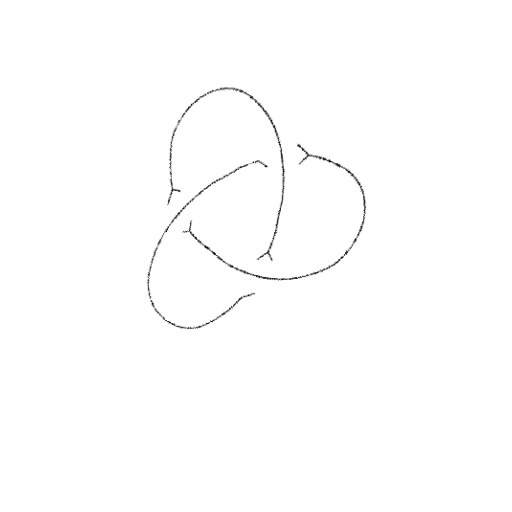
Crossing number: 3